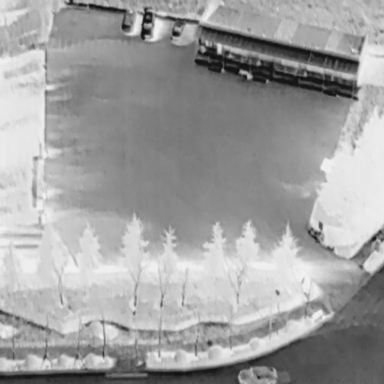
There are four Cars in the infrared image.